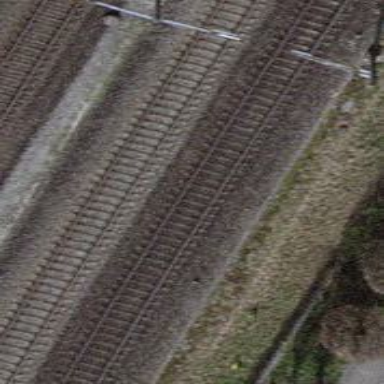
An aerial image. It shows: Railway track with contact line for electrification.